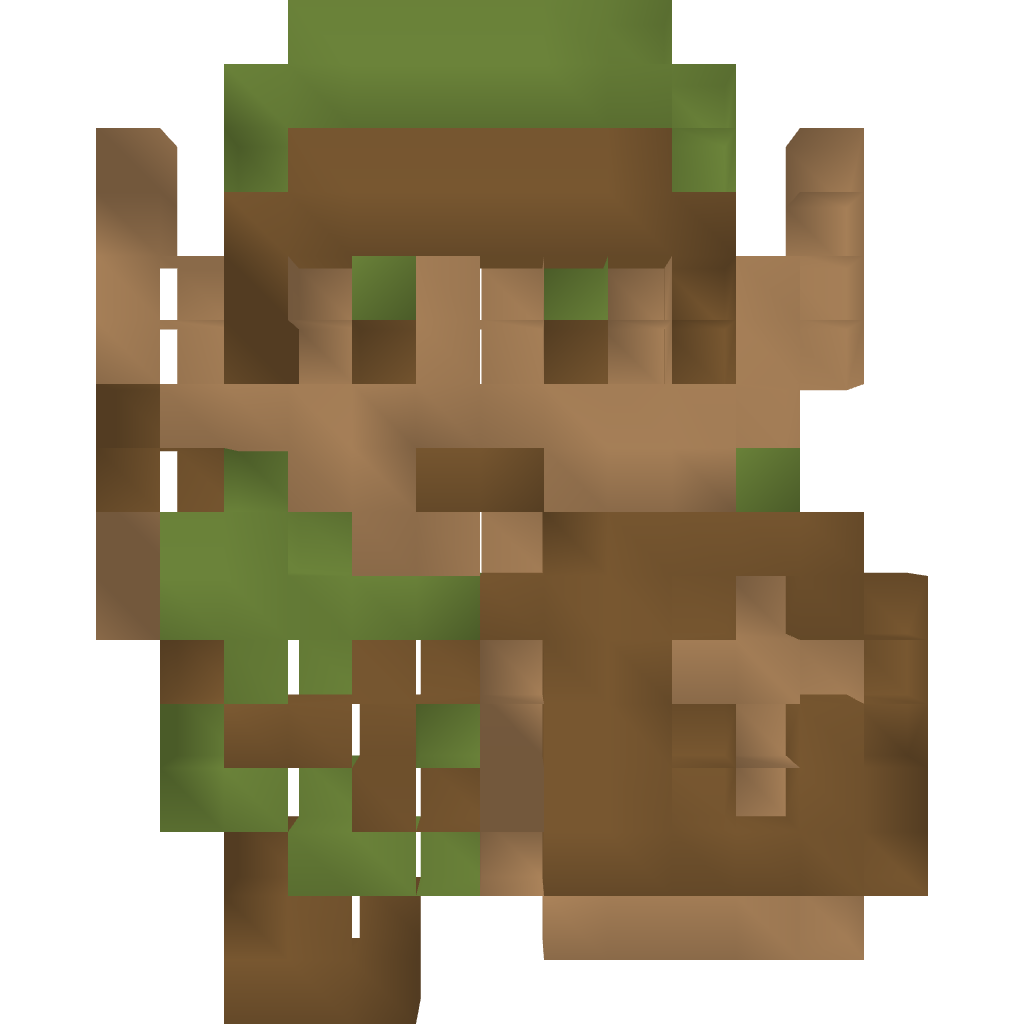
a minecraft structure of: Link 8-Bit Style high quality